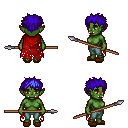
a pixel art fantasy rpg character, female body template, orc, green skin, red tattered cape, teal pants, blue bedhead hairstyle, brown slippers, spear, four views (front, back, left, right), 2x2 character sprite sheet, small pixel art, hard edges, no anti-aliasing